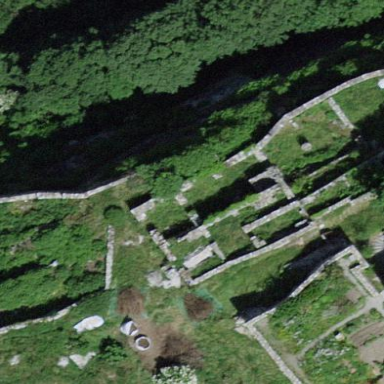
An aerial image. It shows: Scene of historic ruins.